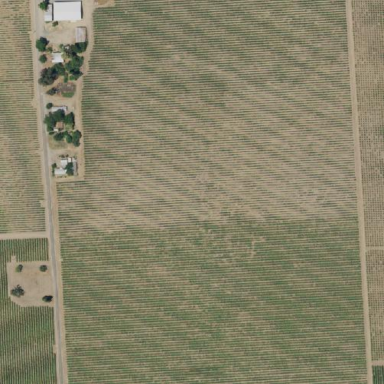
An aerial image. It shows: Vineyard where grapes are grown.